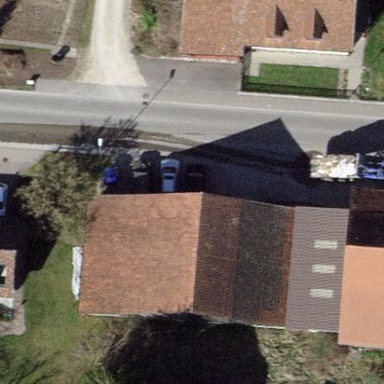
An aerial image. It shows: Gabled roof on farm auxiliary building.